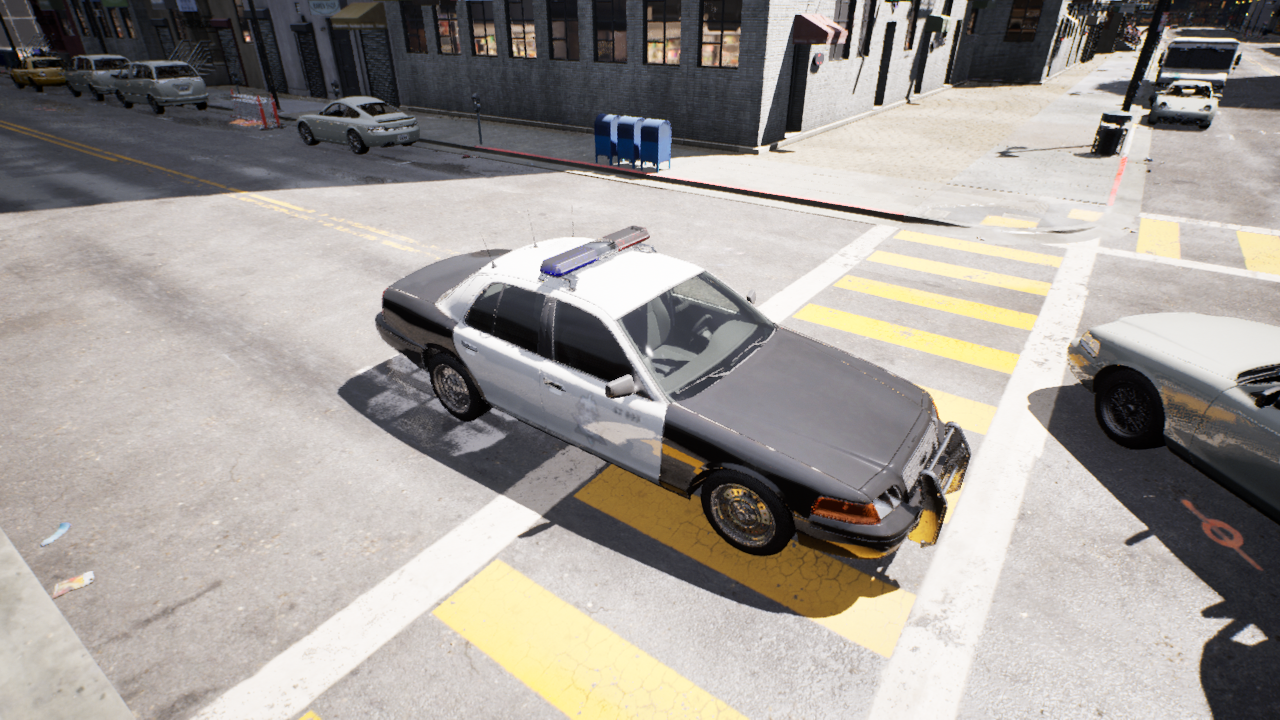
Venue: residential
Lighting: clear day
Vehicle rig: sedan